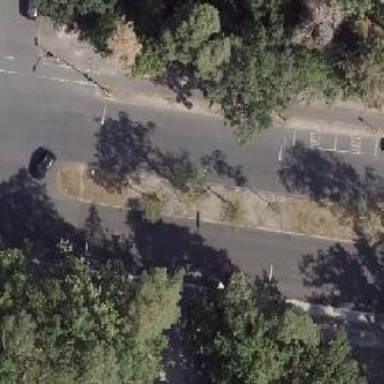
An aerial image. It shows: Secondary road with asphalt surface and cycle track on the right.